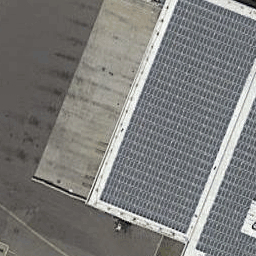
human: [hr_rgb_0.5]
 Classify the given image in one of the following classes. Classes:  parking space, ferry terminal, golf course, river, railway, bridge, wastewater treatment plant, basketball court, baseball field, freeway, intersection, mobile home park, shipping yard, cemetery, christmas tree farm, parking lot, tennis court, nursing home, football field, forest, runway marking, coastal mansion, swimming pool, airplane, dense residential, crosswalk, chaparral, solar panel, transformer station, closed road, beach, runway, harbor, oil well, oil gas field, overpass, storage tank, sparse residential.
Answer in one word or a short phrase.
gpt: solar panel